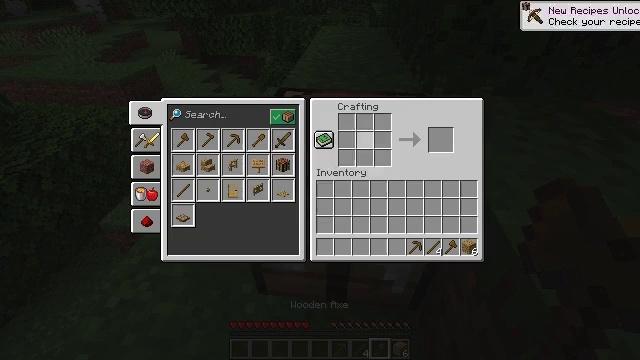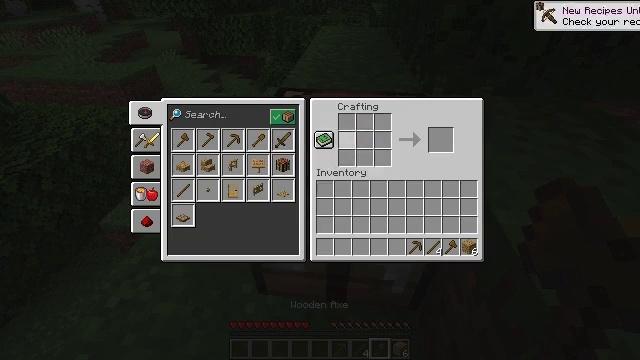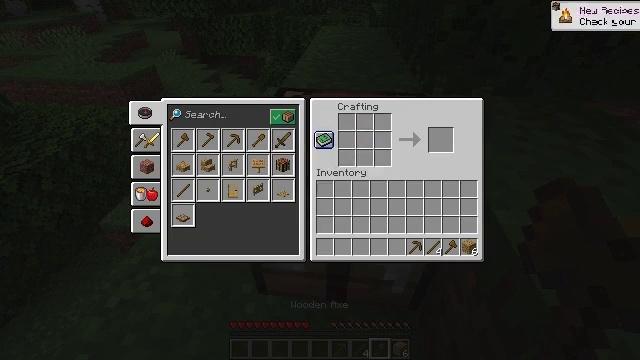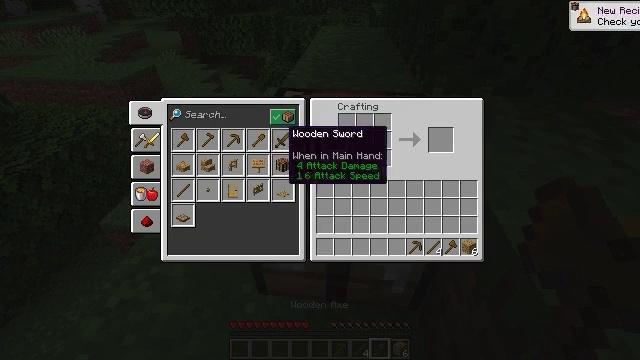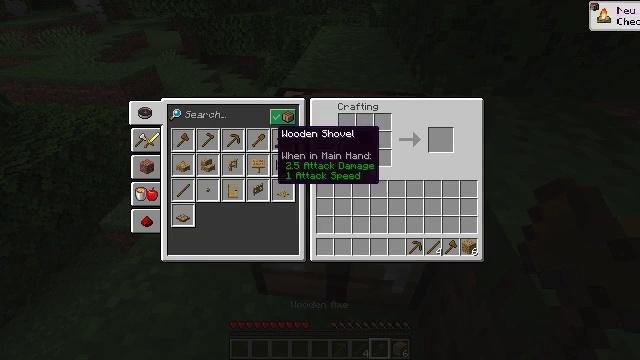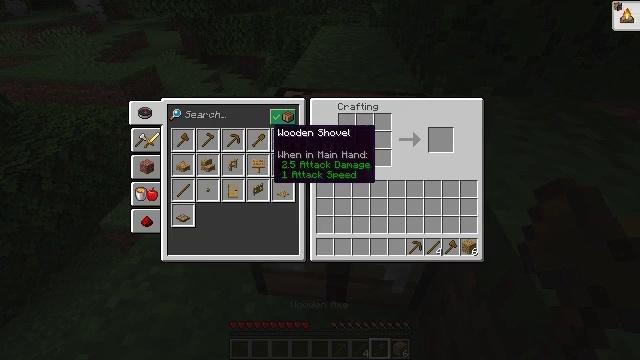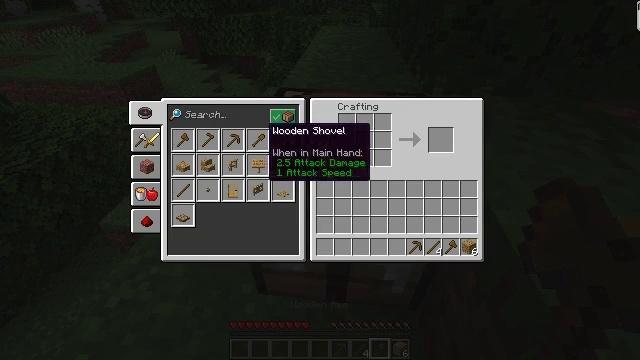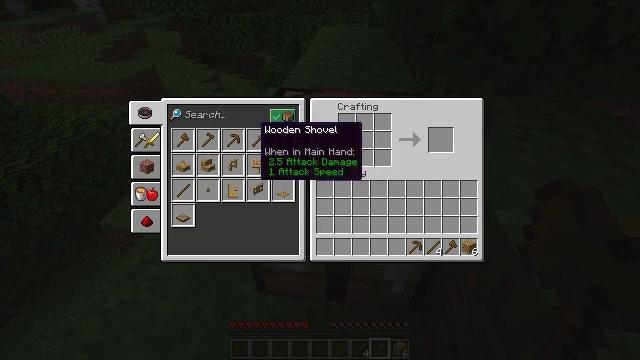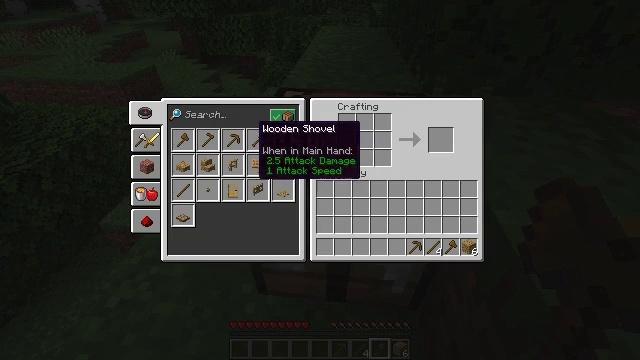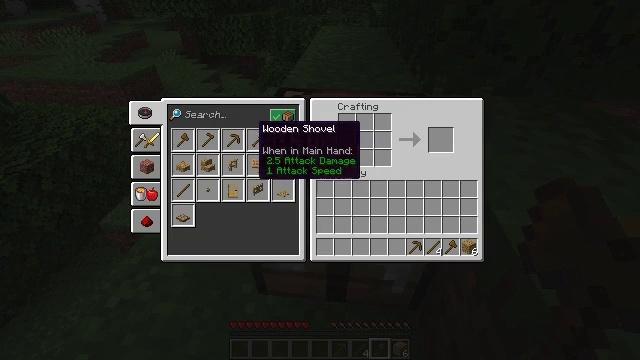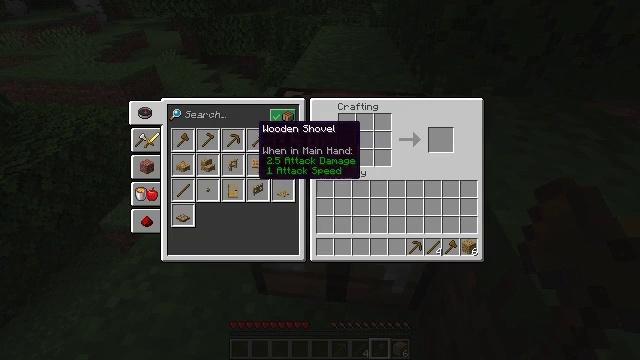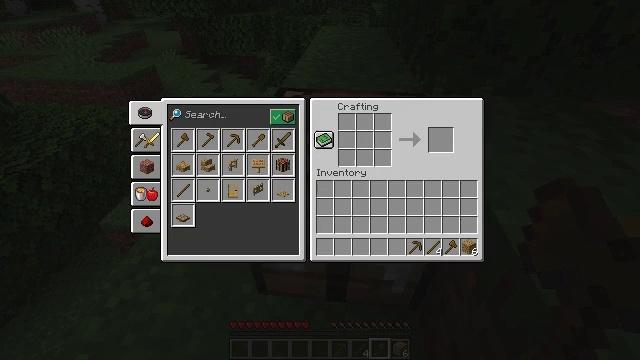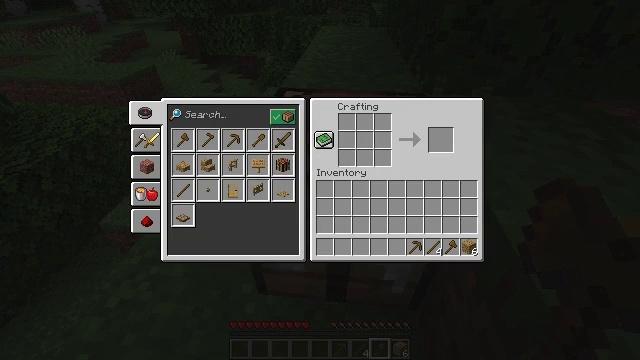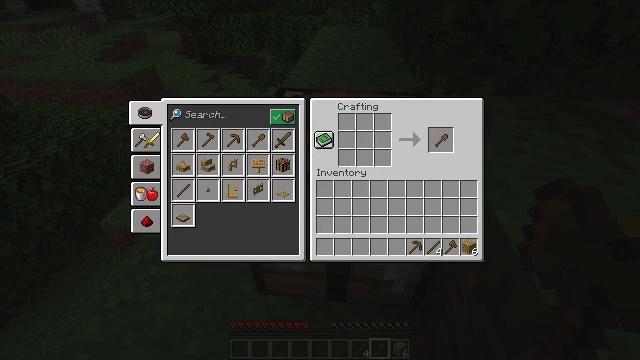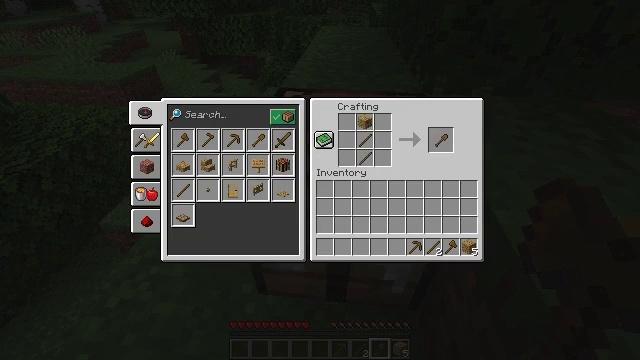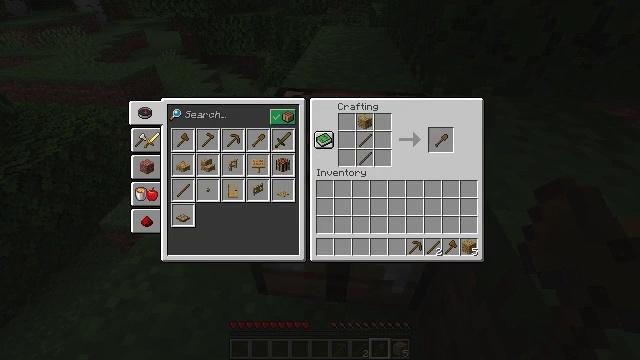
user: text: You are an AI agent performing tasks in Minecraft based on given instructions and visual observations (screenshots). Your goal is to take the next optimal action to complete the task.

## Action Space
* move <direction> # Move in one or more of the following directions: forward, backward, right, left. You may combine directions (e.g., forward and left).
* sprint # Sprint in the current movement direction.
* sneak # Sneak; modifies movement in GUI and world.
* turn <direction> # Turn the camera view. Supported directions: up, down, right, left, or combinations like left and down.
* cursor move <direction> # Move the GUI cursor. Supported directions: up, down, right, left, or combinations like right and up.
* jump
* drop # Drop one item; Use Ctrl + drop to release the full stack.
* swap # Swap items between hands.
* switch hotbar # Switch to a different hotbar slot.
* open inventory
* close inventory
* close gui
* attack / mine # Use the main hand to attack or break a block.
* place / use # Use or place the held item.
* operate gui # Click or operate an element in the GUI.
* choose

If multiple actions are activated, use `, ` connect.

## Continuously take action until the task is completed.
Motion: motion action
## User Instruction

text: Create a wooden shovel with planks and a stick.
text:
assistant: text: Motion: cursor move left, open gui
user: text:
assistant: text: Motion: cursor move left
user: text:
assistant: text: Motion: cursor move left
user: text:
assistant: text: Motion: cursor move left
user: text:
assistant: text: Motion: no_op
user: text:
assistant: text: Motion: no_op
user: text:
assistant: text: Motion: cursor move left
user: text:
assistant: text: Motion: operate gui
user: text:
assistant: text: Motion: operate gui
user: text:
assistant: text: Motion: operate gui
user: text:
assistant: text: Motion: cursor move right and down
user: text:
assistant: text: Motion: cursor move right and down
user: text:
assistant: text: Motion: no_op
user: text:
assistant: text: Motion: no_op
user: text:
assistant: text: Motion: cursor move up
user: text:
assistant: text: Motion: no_op
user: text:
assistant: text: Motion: cursor move left
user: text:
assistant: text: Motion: cursor move left
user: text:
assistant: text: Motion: no_op
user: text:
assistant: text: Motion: sneak
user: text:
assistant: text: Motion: sneak
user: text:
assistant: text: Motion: sneak, operate gui
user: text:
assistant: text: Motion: sneak, operate gui
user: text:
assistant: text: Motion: sneak
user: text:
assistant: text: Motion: no_op
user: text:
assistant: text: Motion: no_op
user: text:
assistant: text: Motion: no_op
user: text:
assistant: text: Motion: no_op